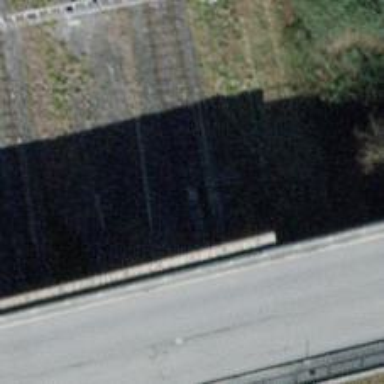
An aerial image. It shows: Railway switch.